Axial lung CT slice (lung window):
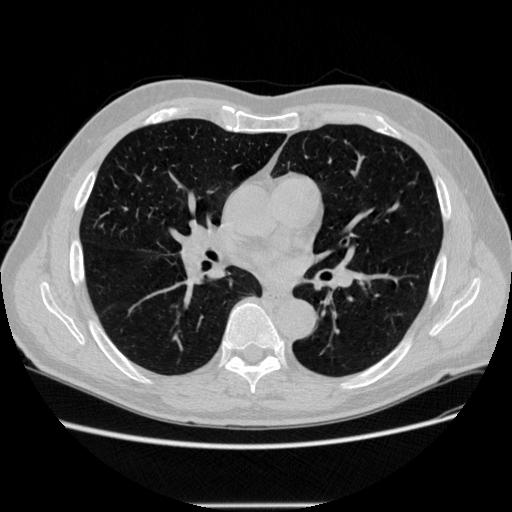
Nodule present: no